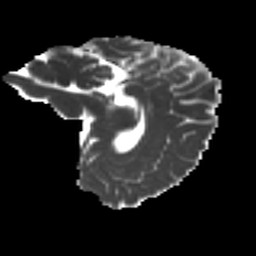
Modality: MD
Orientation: sagittal
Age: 22
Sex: female
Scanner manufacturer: ge
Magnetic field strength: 3 T
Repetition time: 7.8 s
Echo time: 0.0606 s